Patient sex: M
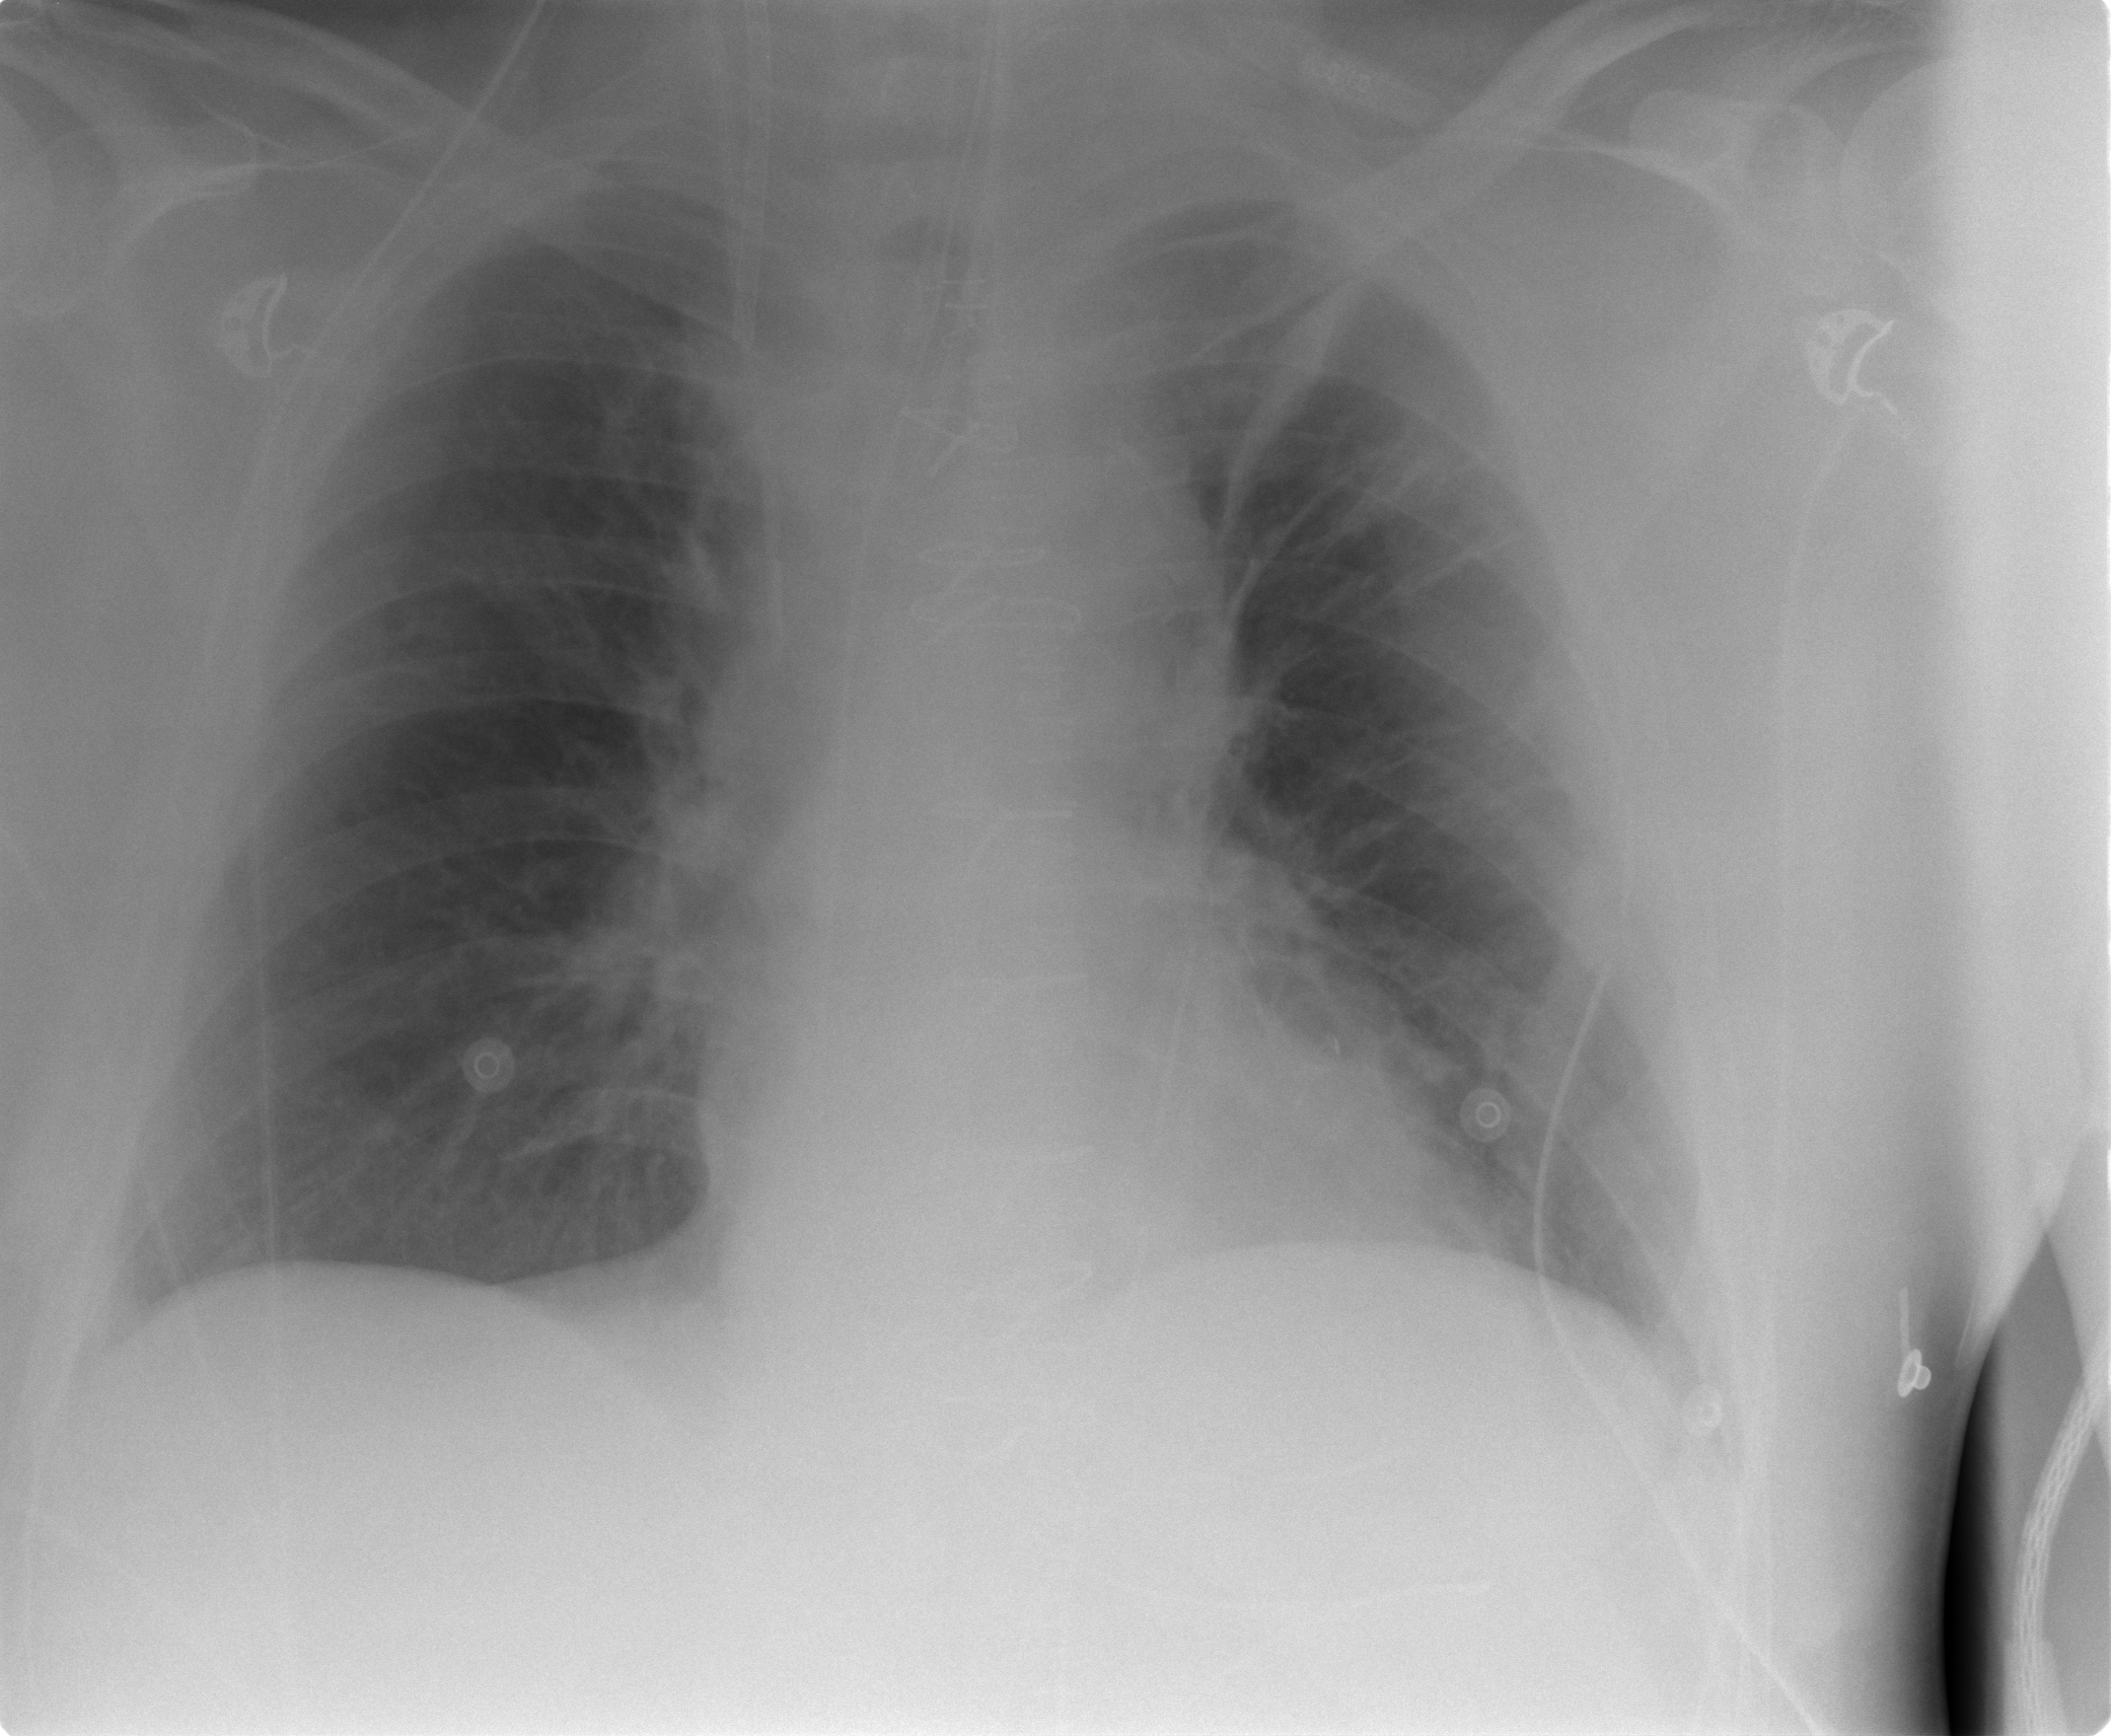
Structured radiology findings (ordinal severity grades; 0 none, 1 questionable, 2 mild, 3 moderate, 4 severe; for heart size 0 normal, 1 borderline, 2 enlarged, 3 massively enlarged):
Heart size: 0
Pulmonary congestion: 2
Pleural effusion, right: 0
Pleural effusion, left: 0
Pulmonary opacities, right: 0
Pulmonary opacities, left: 0
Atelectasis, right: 0
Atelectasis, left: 2